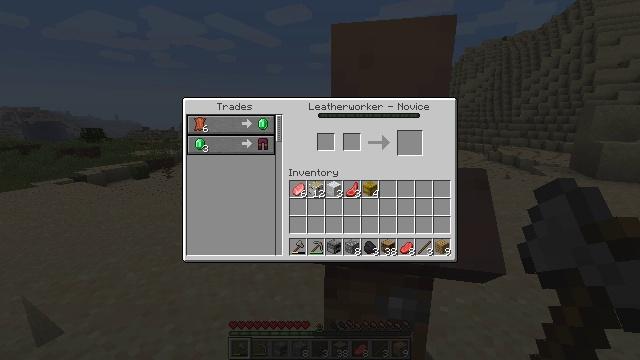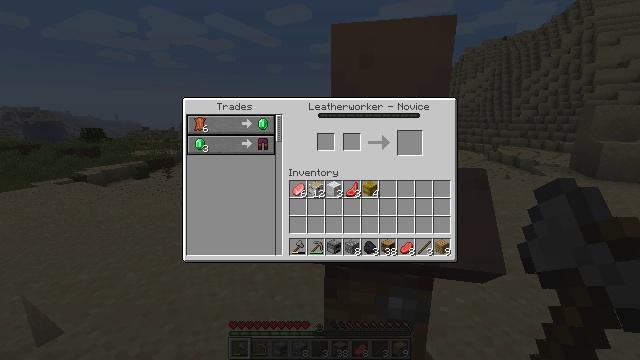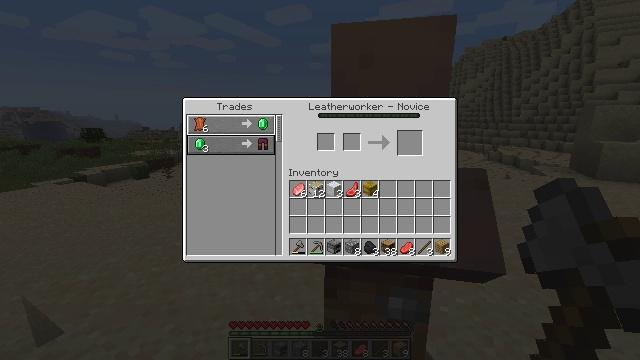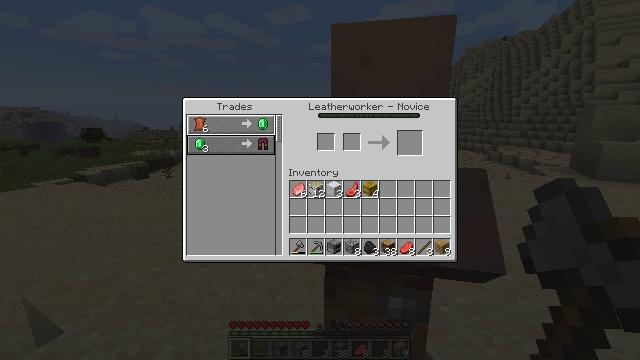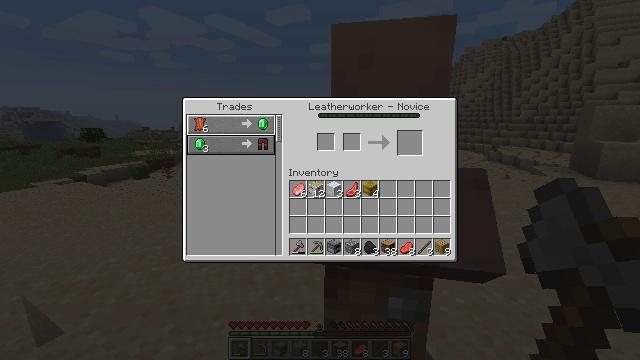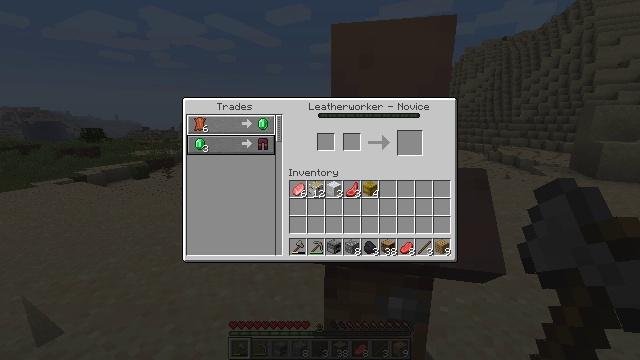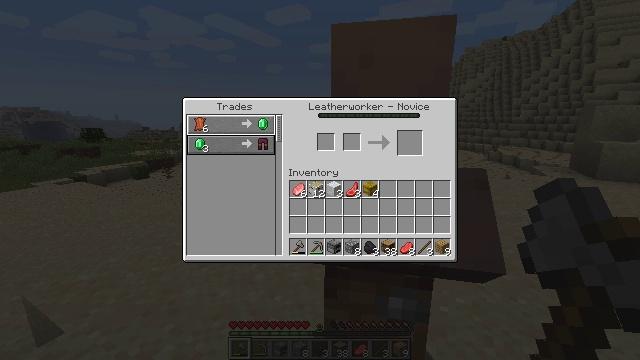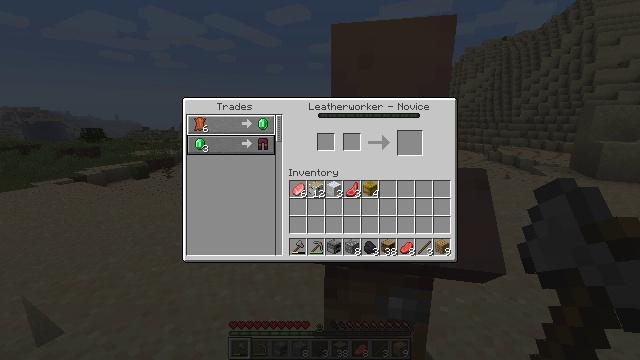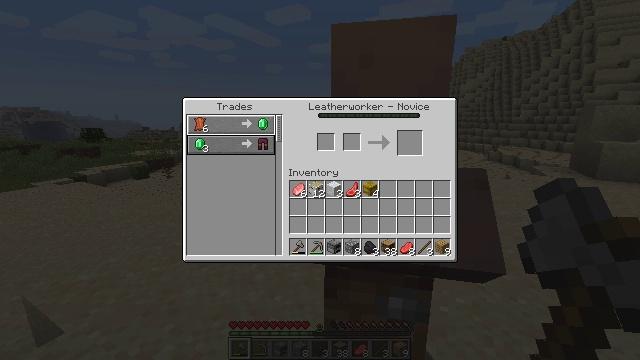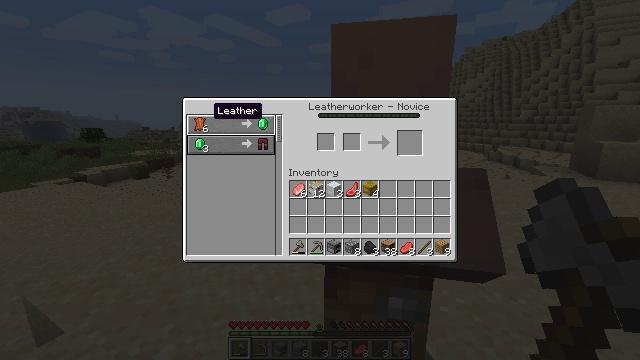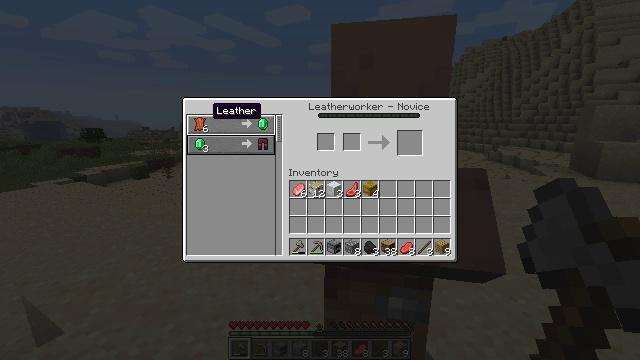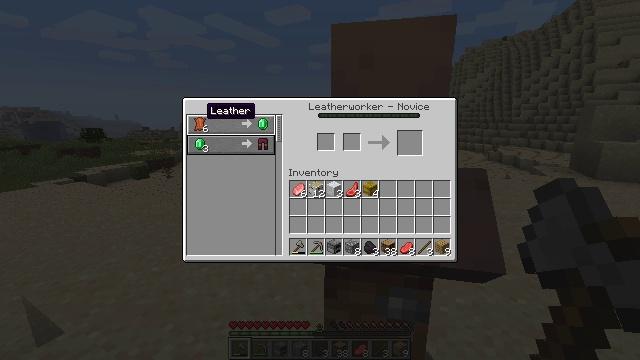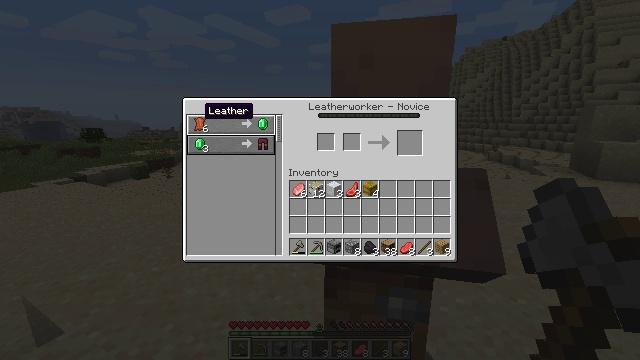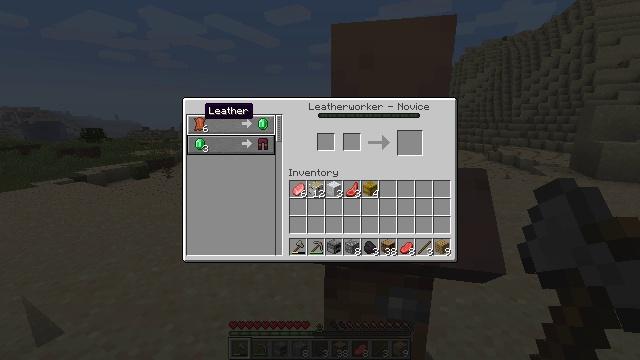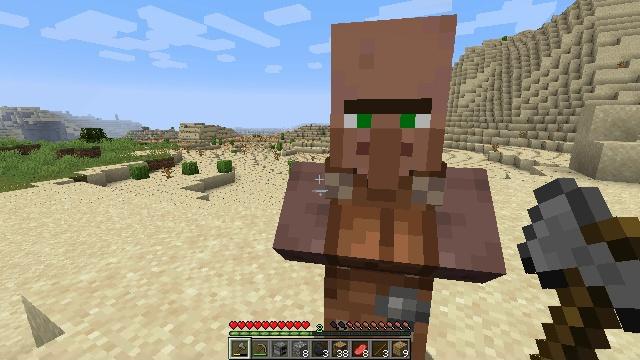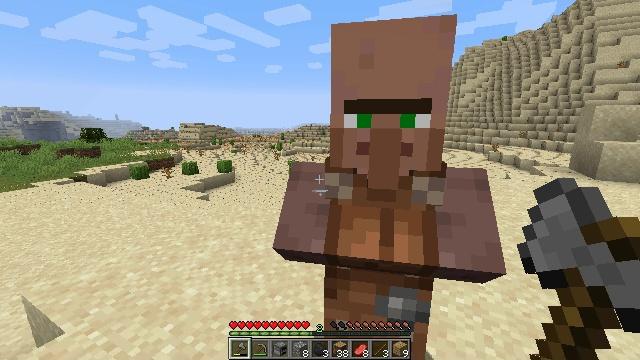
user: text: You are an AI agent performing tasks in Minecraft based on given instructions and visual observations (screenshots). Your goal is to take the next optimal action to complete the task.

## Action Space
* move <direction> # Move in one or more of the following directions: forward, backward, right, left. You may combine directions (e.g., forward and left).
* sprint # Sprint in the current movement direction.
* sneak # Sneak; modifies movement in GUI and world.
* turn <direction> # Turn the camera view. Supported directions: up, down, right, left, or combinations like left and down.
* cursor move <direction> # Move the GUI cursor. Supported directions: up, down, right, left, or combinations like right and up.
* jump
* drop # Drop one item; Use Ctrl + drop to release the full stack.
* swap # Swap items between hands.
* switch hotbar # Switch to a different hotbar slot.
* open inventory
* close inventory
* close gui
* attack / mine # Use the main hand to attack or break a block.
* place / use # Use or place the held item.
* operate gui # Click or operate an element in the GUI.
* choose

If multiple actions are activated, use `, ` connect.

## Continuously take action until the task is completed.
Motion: motion action
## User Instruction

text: Gather the composter from your farm.
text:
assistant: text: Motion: cursor move left
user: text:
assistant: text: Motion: cursor move left
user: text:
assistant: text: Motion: cursor move left
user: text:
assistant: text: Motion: no_op
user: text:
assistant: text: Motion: cursor move left
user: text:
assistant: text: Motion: no_op
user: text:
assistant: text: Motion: no_op
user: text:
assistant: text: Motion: no_op
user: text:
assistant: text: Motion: cursor move left
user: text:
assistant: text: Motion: no_op
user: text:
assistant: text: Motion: no_op
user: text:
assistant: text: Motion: no_op
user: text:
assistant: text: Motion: no_op
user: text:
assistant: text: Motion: no_op
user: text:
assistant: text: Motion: no_op
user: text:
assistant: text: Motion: turn left
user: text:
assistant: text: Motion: turn left and down
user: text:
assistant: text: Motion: turn left
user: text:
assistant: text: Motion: turn left
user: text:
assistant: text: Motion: turn left and up
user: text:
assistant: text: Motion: move forward, turn left
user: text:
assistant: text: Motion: move forward, sprint, turn left
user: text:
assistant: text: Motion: move forward, sprint, turn left
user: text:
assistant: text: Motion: move forward, sprint, turn left
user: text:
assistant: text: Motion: move forward, sprint, turn left
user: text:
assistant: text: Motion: move forward, sprint, turn left
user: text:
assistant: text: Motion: move forward, sprint
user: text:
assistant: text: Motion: move forward, sprint, jump
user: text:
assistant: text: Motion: move forward, sprint, jump
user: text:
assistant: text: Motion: move forward, sprint, jump